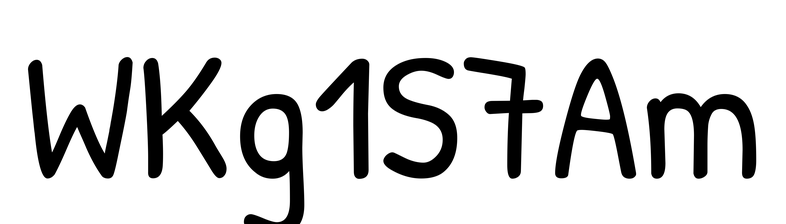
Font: PatrickHand-Regular